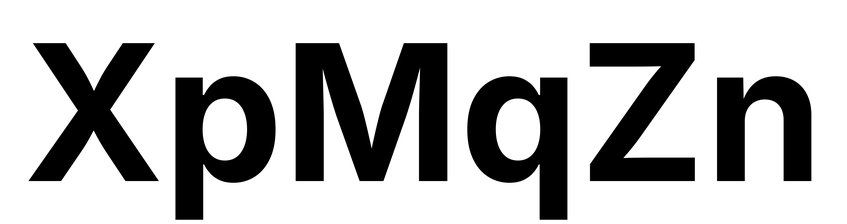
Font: Inter_Bold